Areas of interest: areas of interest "Home Furnishing and Building Materials Market"
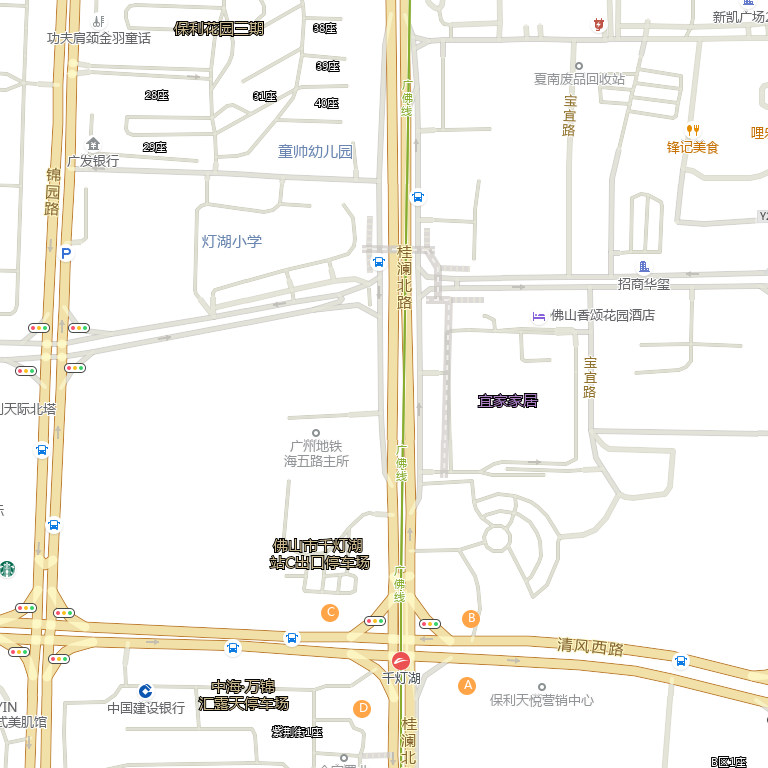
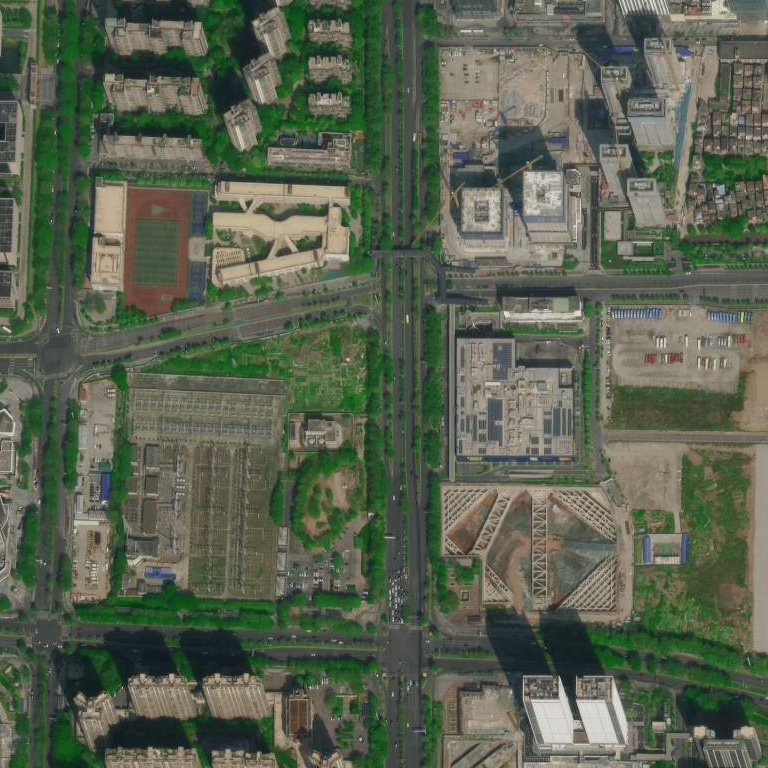